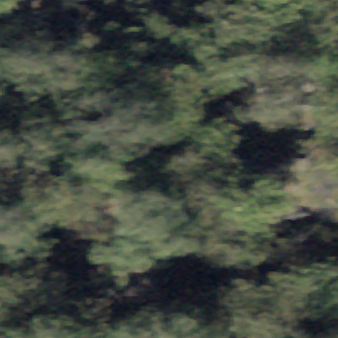
Label: other